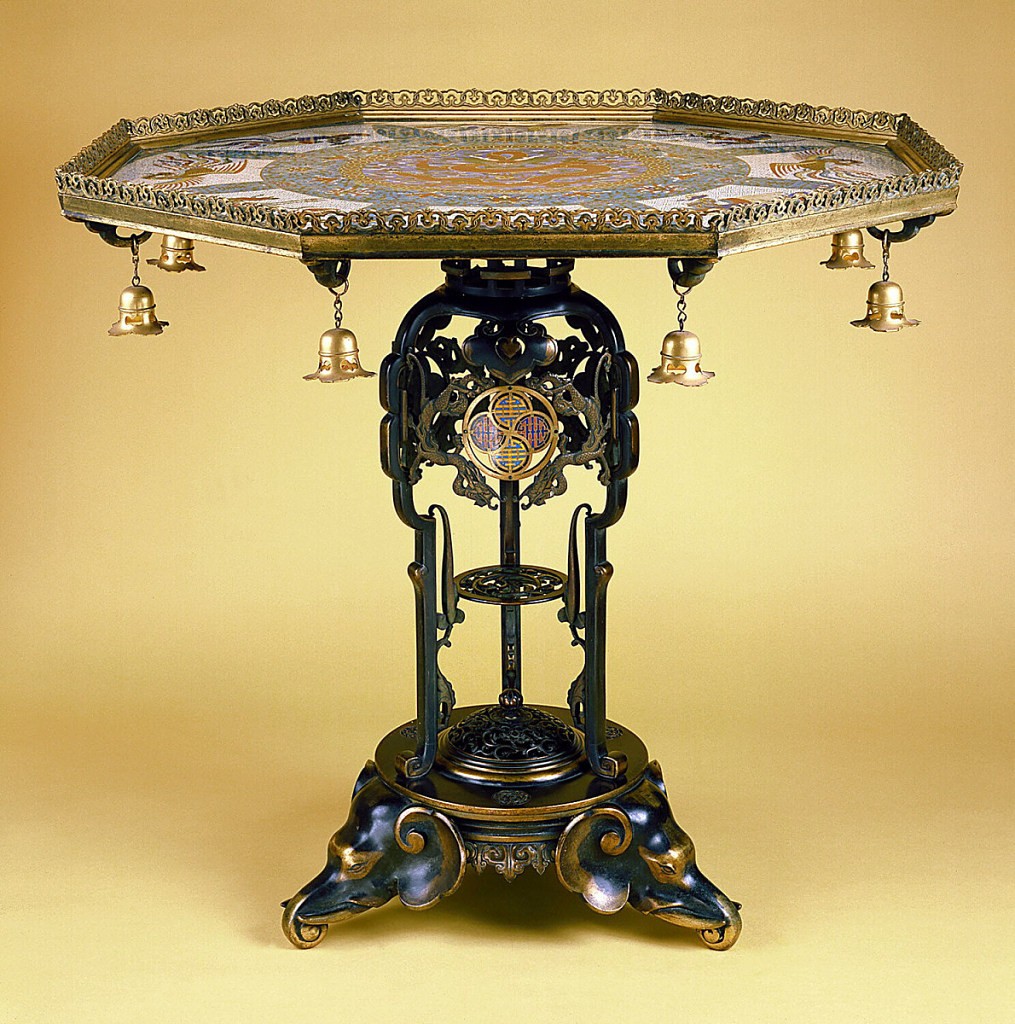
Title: Center table
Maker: F. Barbedienne Foundry, French, 1838 – 1952
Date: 1855–60
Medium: Bronze, enamel, gold
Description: Table with Chinese cloisonné enamel top set into an octagonal gilt-metal from which eight bells hang; the bronze base in Chinese style, highlighted with gilding with elephant head feet.